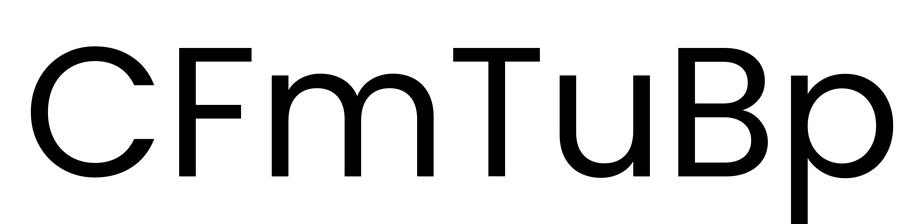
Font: Poppins-Regular